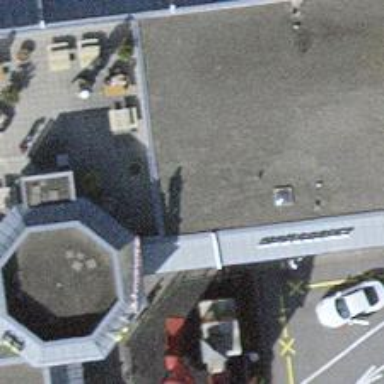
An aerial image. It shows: Fast food establishment.